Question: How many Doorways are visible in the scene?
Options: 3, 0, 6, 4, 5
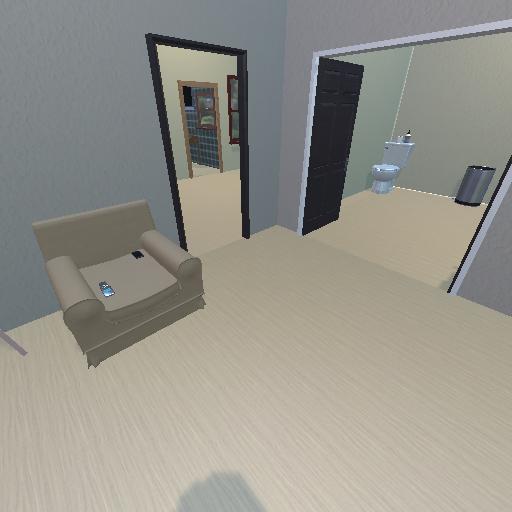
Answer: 3